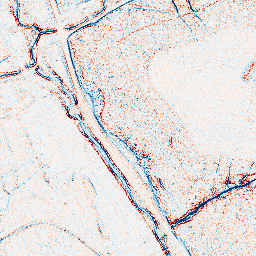
Category: edge_preserving
Decomposition family: anisotropic_diffusion
Decomposition parameters: iterations: 5
kappa: 100
gamma: 0.05
Upsampling method: quadratic
Upsampling parameters: scale: 4
Upsampling scale: 4